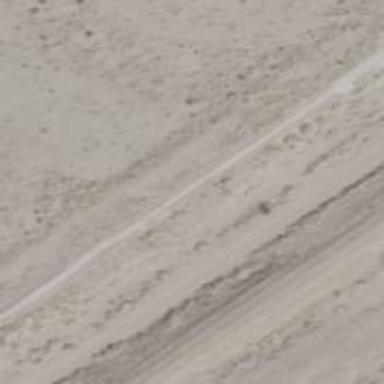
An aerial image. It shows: Track with grade 1 quality.